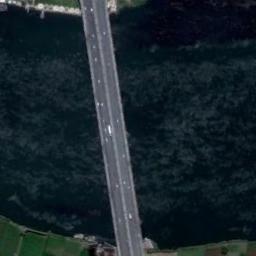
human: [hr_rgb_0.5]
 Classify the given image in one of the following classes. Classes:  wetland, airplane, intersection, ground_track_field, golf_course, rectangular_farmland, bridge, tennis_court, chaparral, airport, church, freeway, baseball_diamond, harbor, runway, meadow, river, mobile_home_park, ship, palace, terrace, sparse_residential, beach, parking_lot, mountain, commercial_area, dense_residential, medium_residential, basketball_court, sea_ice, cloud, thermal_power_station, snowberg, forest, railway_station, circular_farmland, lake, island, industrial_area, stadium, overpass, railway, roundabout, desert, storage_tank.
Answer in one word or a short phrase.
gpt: bridge